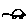
Label: car